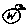
Label: bird